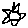
Label: sun